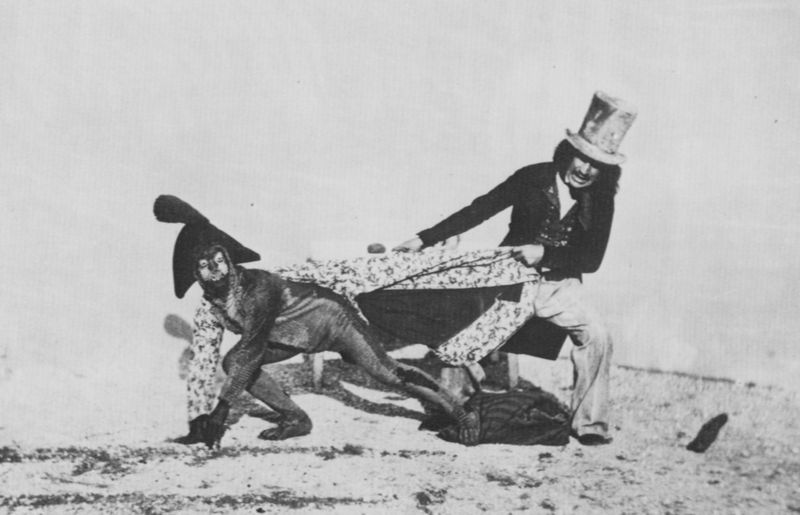
Titel: Eine Varieténummer
Künstler: Adrien Tournachon
Schlagwörter: himmel, kampf, mann, weiß, menschen, sand, hell, hut, hüte, männer, nase, schwarz, tisch, hund, tier, tuch, haube, zylinder, anzug, bart, hose, jacke, mütze, gesicht, bild, boden, haare, kostüm, mantel, decke, aufführung, theater, kopfbedeckung, spanien, zwei, leine, wüste, klein, ziehen, karre, kies, schubkarre, frack, karikatur, verkleidung, zwei personen, surreal, surrealismus, foto, fotografie, photographie, maske, clown, dali, schwarz-weiß, satire, witzig, zirkus, napoleon, gaudi, photo, gut, trick, richtung, fotographie, komisch, kasper, verrückt, verkleidet, montage, skurril, absurd, zweifigurengruppe, bildd, auseinander, komiker, satier, zwer, popcorn